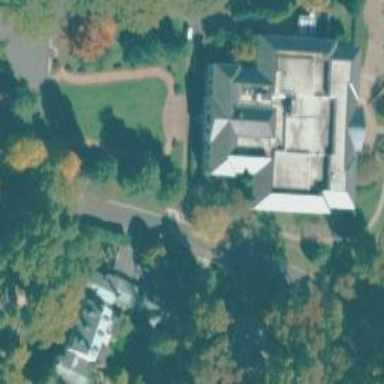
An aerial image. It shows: Museum building.